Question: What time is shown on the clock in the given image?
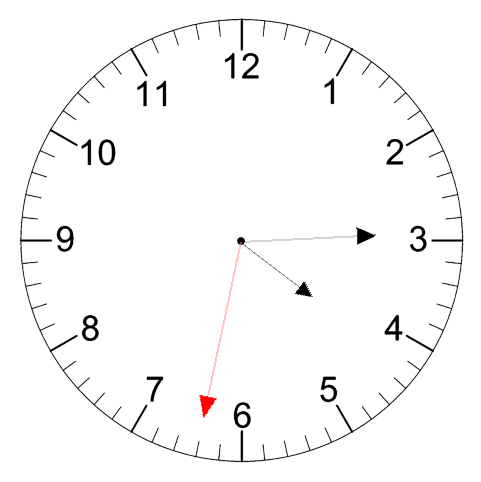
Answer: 04:14:32